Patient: sex M, age 57
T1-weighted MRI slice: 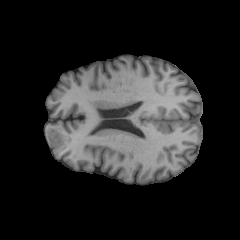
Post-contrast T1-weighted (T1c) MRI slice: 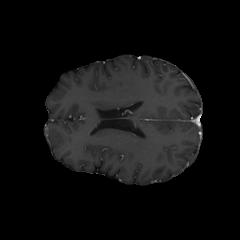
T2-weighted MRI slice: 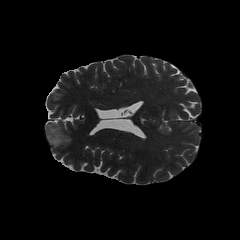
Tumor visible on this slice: yes
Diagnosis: Oligodendroglioma, IDH-mutant, 1p/19q-codeleted
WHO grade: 2